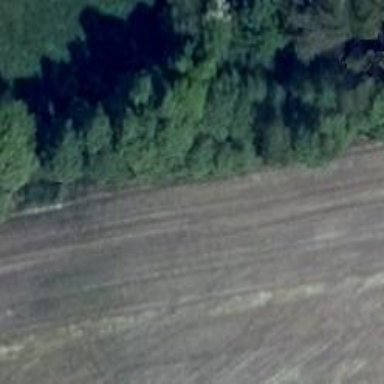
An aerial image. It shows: Row of deciduous broadleaved trees.